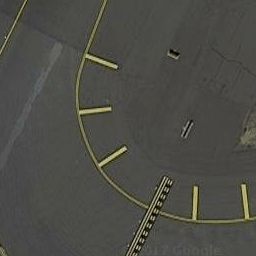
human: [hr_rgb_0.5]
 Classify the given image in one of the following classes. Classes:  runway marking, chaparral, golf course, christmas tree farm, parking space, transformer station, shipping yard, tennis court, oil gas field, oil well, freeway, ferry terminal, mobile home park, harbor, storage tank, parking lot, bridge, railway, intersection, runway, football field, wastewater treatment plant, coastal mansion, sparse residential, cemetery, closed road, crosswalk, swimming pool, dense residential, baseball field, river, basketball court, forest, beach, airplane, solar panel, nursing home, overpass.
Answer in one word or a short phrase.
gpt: runway marking